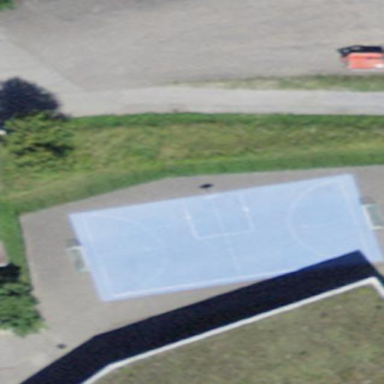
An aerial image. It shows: Basketball court located in leisure land pitch.